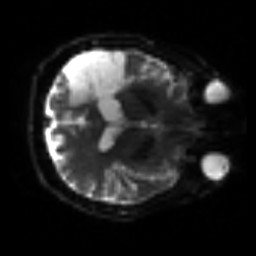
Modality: sbref
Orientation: axial
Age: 55
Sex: male
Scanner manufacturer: siemens
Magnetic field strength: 3 T
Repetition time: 3.2 s
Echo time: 0.081 s